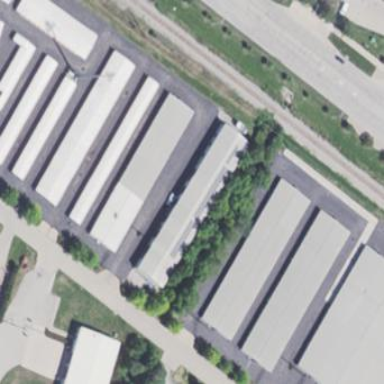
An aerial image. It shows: Storage rental shop located in building.